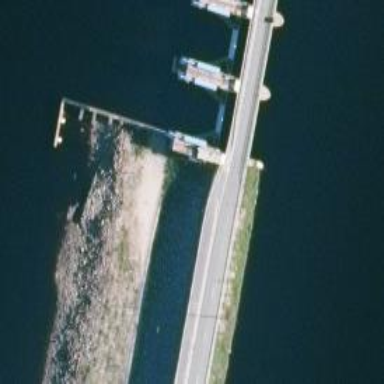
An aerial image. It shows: Bridge over dam on waterway.